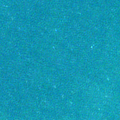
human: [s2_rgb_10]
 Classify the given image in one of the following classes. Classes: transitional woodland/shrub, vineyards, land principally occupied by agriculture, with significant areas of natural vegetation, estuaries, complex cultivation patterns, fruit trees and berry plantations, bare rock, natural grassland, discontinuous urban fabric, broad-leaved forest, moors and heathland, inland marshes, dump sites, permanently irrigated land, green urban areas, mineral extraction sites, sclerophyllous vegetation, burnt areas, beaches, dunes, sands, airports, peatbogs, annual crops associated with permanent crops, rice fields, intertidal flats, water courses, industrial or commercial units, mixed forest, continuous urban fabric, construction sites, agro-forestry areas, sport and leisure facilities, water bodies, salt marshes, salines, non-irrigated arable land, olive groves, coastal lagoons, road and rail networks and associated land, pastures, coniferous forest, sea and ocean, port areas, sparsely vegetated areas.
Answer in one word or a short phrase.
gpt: sea and ocean